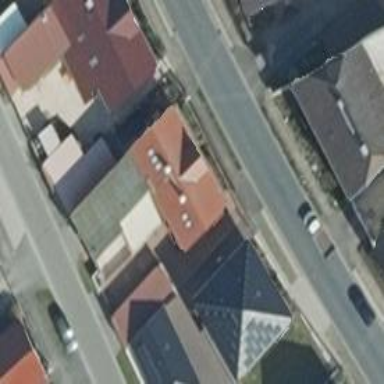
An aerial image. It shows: Simple house.